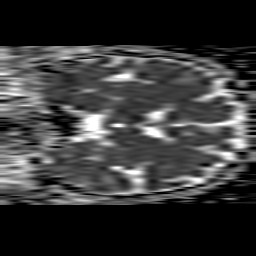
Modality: ADC
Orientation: coronal
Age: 61
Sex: male
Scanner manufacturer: philips
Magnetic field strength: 1.5 T
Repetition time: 4.631 s
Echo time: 0.07794 s